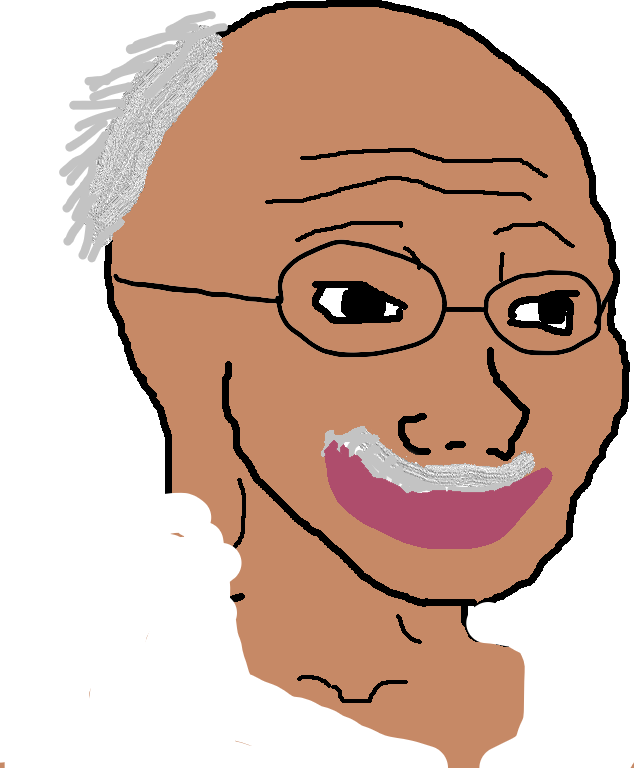
Label: 5_Bloomer